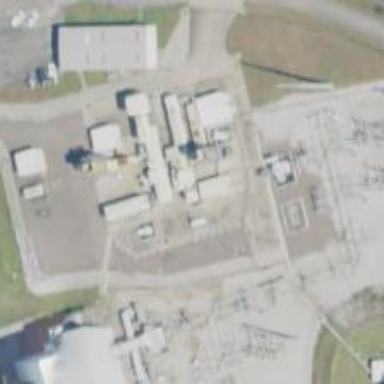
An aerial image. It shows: Gas turbine generator powered by gas.